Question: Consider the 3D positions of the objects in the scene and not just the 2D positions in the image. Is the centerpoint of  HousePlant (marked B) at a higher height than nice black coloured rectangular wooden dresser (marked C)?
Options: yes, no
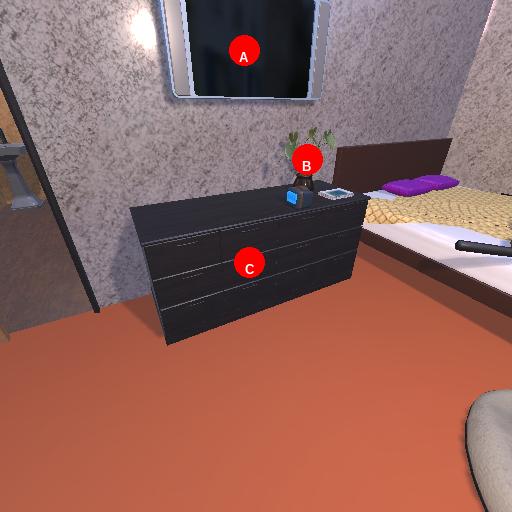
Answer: yes